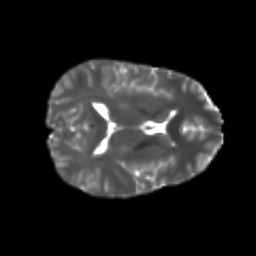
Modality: T2w
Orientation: axial
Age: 26
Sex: female
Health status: healthy
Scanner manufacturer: philips
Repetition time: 7.388 s
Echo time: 0.08599 s